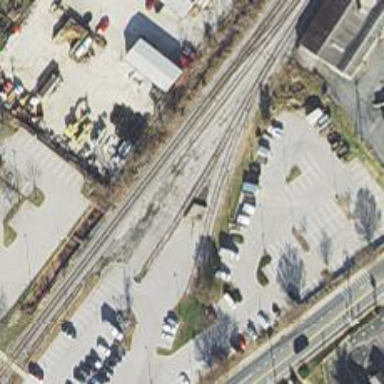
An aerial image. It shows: Railway spur service.